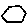
Label: hexagon